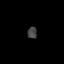
Tissue: lung
Cell type: Epithelial cells
Senescence score: 0.2283
Nuclear area (px): 111
Mean DAPI intensity: 66.144